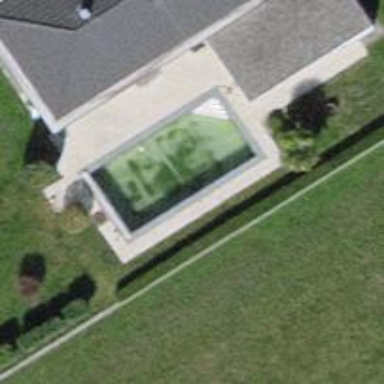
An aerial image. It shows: Personal swimming pool located on leisure land.